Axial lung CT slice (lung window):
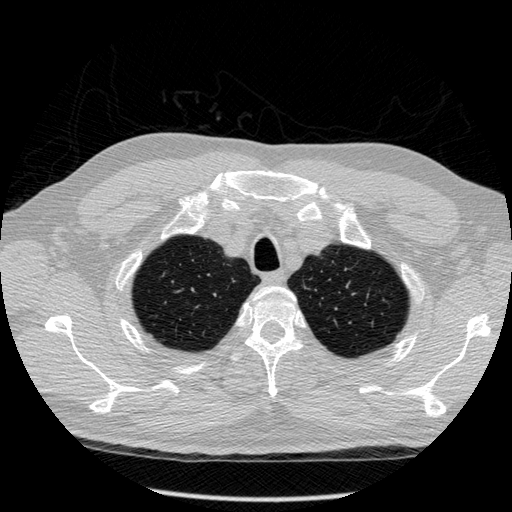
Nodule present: no